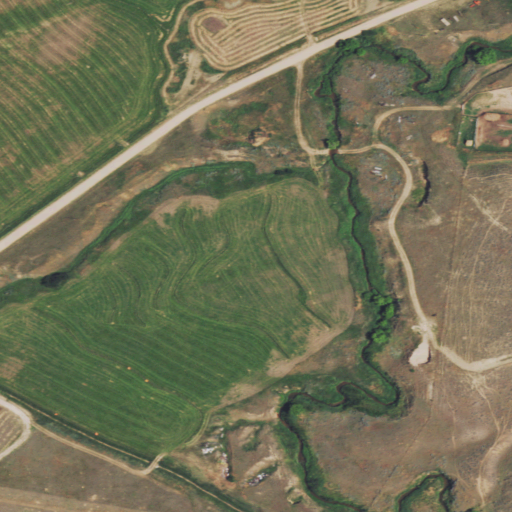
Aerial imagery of valley in Wyoming named Homestead Gulch containing shrub, pasture, open development, grassland, and low intensity development